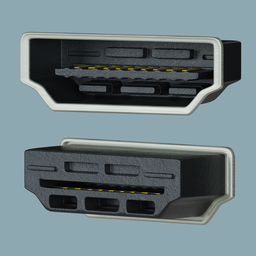
Label: electronics